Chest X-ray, PA view. Patient: 48 years old, sex M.
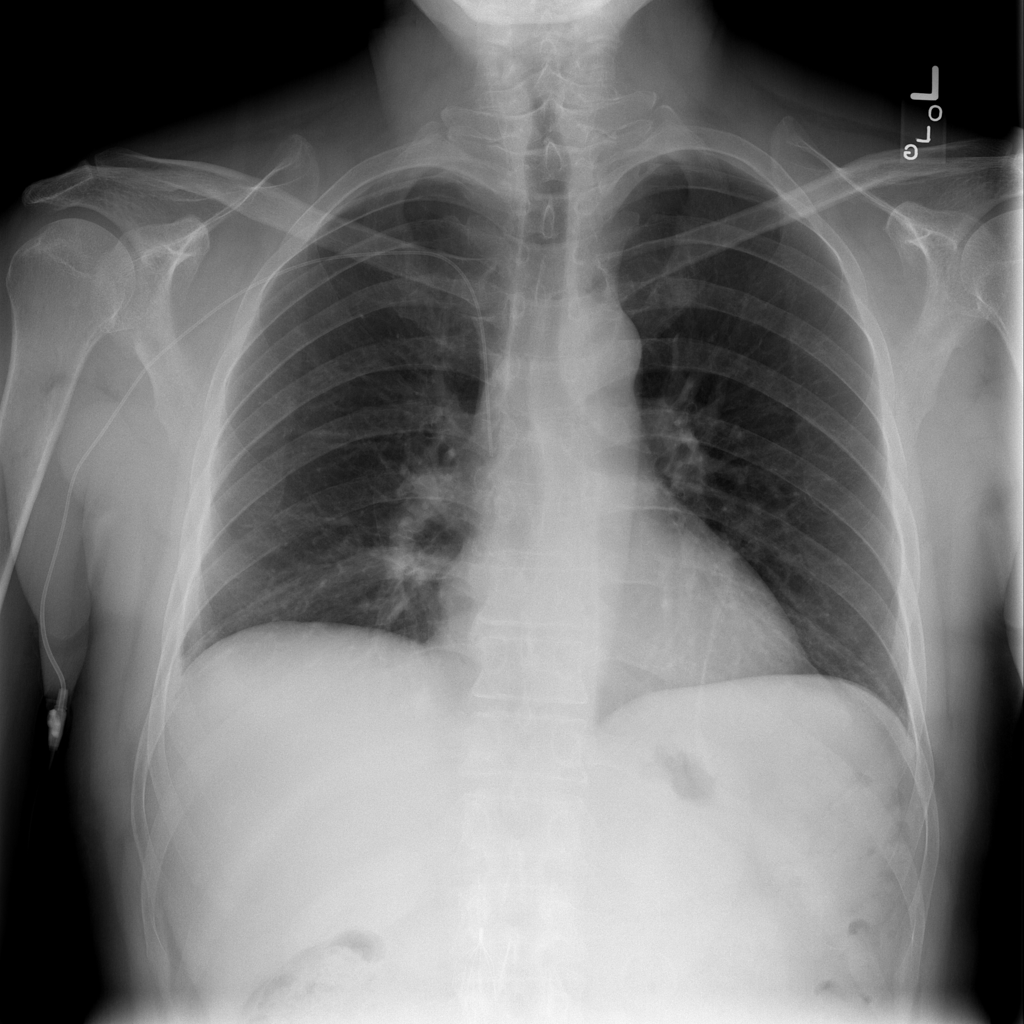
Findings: No Finding